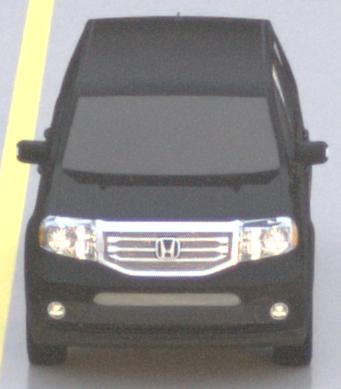
Make: Honda
Model: Pilot
Detailed model: Gen. 2 Facelift
Model produced from: 2012
Model produced until: 2015
Doors: 5
Color: black
Road condition: wet road
Daytime: sunrise or sunset
Contrast: low contrast